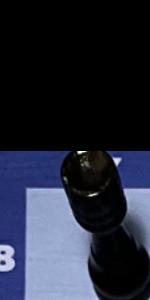
Label: Rook_Black